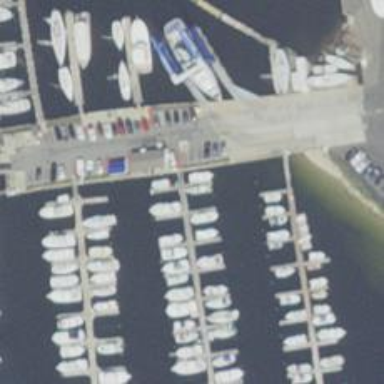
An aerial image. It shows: Man-made pier.